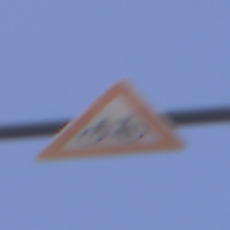
Verkehrszeichen: RadverkehrRechts
Umgebung: Outdoor, Urban
Tageszeit: SunriseSunset
Wetter: Overcast
Licht: Natural
Jahreszeit: NotSpecified
Kontrast: LowContrast